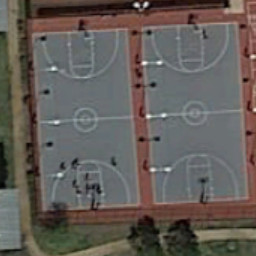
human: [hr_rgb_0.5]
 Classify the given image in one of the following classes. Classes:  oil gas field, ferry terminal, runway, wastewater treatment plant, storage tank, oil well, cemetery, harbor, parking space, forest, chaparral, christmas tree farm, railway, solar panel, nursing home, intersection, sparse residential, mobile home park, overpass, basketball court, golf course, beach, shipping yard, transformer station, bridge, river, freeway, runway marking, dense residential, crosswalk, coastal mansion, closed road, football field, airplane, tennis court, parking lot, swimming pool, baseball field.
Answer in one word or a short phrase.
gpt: basketball court